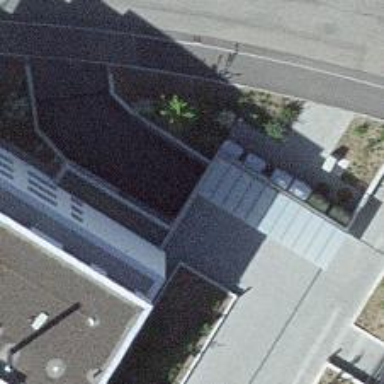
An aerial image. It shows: Parking entrance.